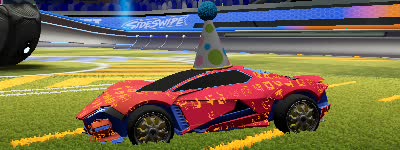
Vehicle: werewolf